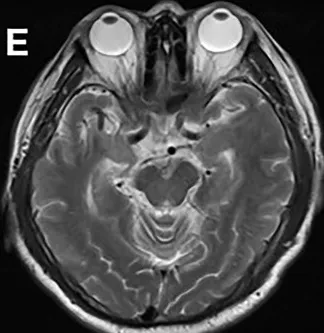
Cranial MRI in Case 1. 28 months after immunotherapy, no significant changes contrasted.
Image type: radiology (mri)